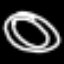
Label: donut